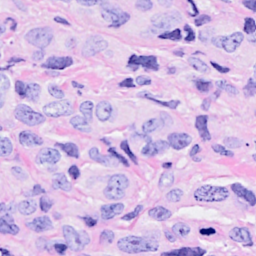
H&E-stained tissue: Breast